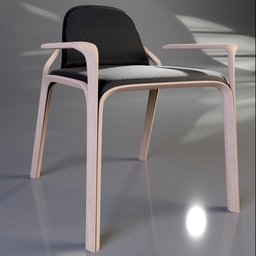
Label: furniture